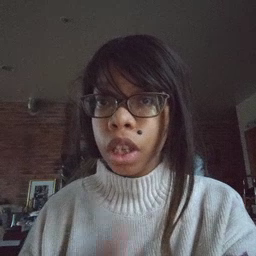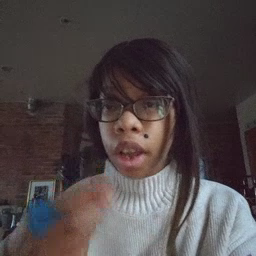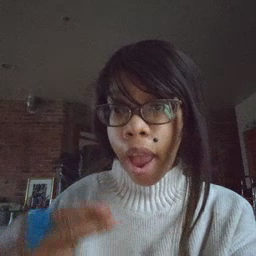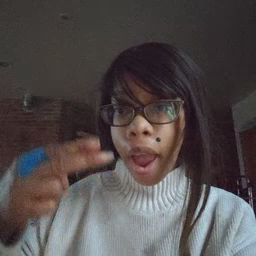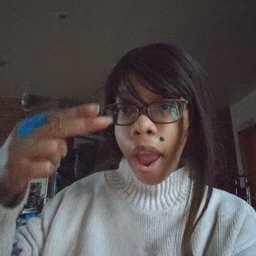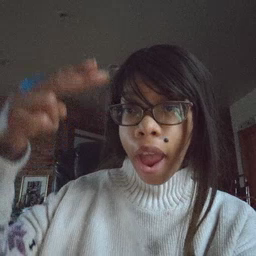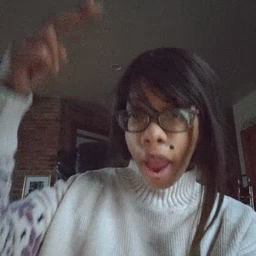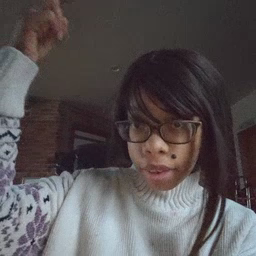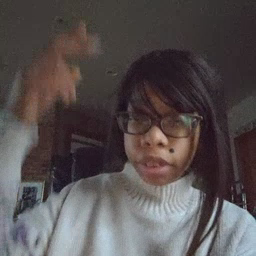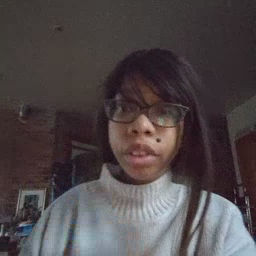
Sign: high